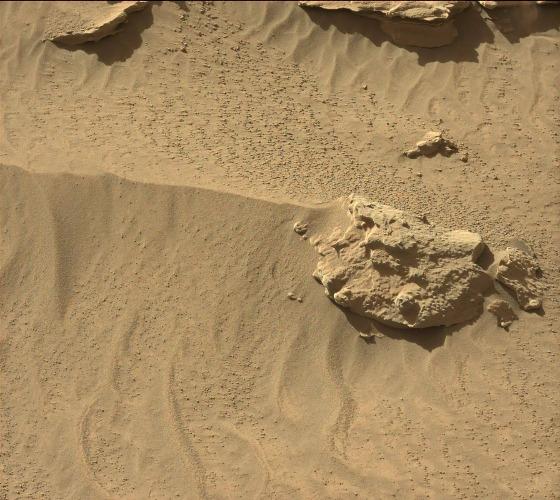
Terrain classes present: Bedrock, Gravel / Sand / Soil, Rock, Shadow